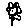
Label: flower